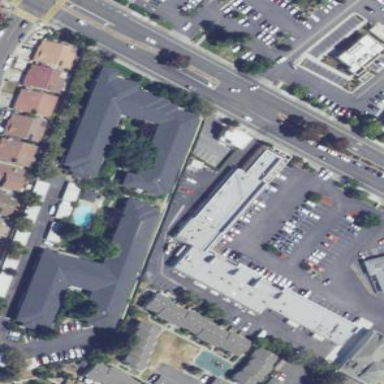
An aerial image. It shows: Retail building.